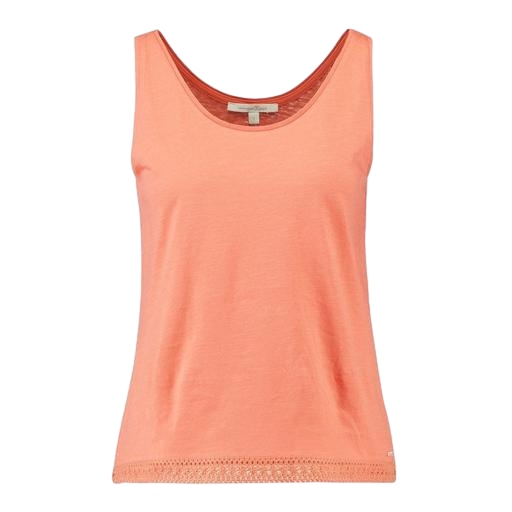
orange tank top, branded tank-top, orange sports tank top, white background